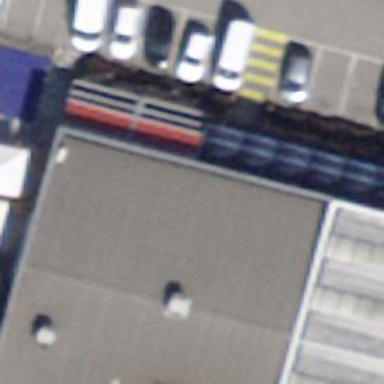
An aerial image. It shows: Restaurant.